Question: I'm trying to create a web service in an existing asp.net web forms application, but it isn't working. The following code describes the service:
'''
[WebService(Namespace = "http://tempuri.org/")]
[WebServiceBinding(ConformsTo = WsiProfiles.BasicProfile1_1)]
public class TestService: System.Web.Services.WebService {
public TestService() {
//Uncomment the following line if using designed components
//InitializeComponent();
}
[WebMethod]
public string HelloWorld(string name) {
return "Hello " + name;
}
}
'''
When I try to test this web service, the browser tries to download the service instead of executing it:

Also, if I try to reference the service from another project, I get the following error:
'http://localhost:64925/services/TestService.asmx'
My guess was that it was something to do with the 'services' directory not being configured properly but I get the same issue if the service is added to the root of the site.
I have tried aspnet_regiis for both .Net 2 & 4
I'm using Visual Studio 2012 with IIS Express.
It appears that the website is also referencing SharePoint webservices and I have just spotted the following weird message in the error details:
'http://localhost:64925/services/TestService.asmx/_vti_bin/ListData.svc/$metadata'
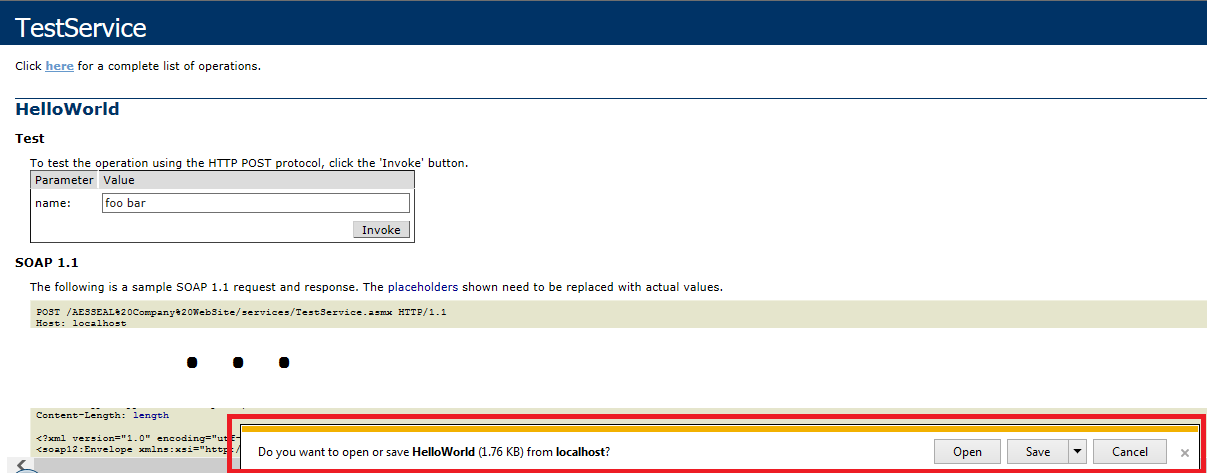
Answer: I've managed to find the answer.
The Global.asax file had some custom code to rewrite the URL in the 'Application_BeginRequest' event handler and this code was not processing requests to .ASMX files correctly.
Simply adding a filter to this logic to exclude .ASMX file types resolved my problem.
Thanks to all who took time to try helping with this.